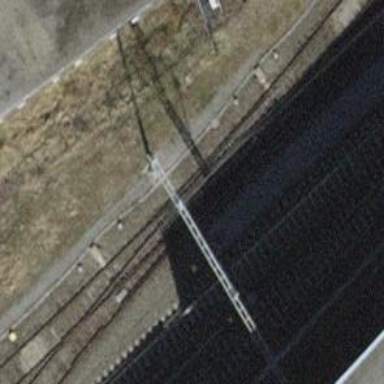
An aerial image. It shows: Railway siding with rails.